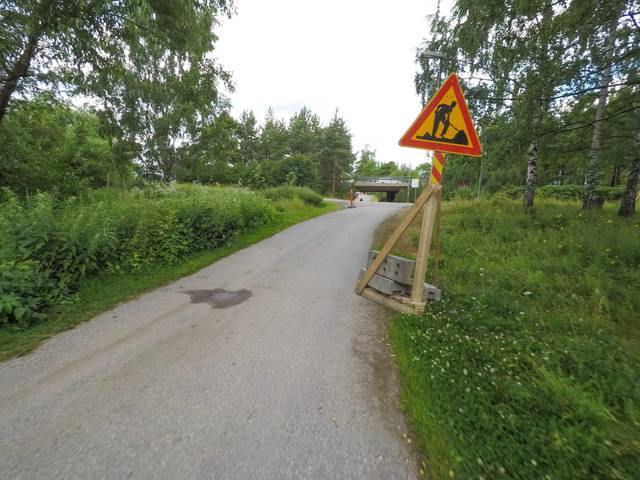
Region: Finland
Coordinates: 60.239, 24.982